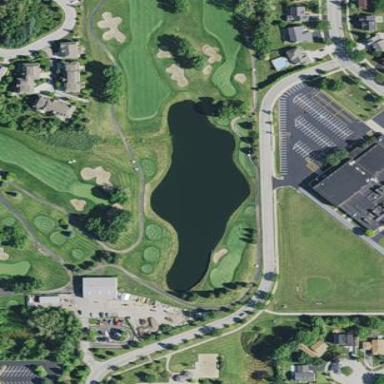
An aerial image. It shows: Scenic view of water hazard on golf course. The natural water feature adds beauty to the landscape.